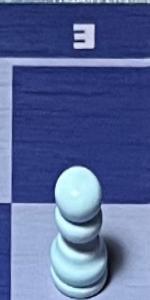
Label: Pawn_White